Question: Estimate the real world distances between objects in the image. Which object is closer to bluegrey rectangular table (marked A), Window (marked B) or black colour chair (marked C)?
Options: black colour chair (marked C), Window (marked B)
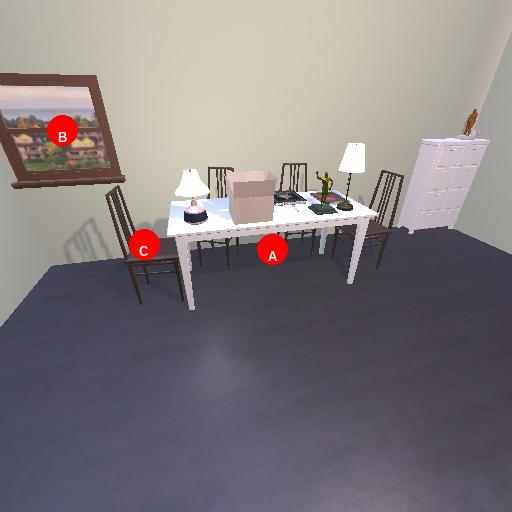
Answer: black colour chair (marked C)